Interaction volume radius: 5 \u00c5
Interaction volume height: 30 \u00c5
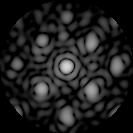
Disorder parameter: 0.3599